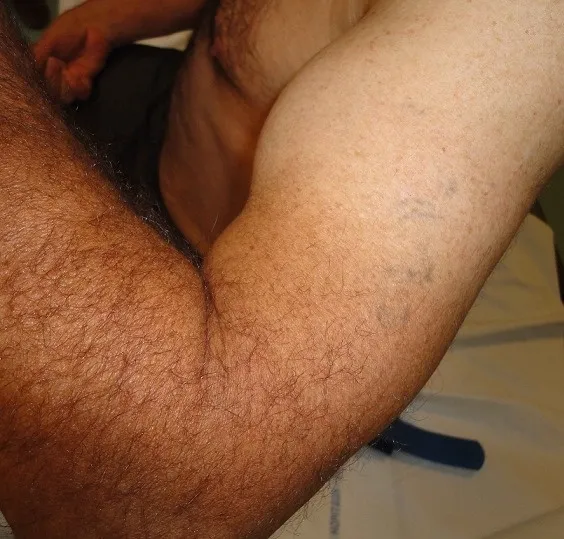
"Popeye's sign" pathognomonic of distal biceps tendon rupture.
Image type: medical_photograph (skin_photograph)